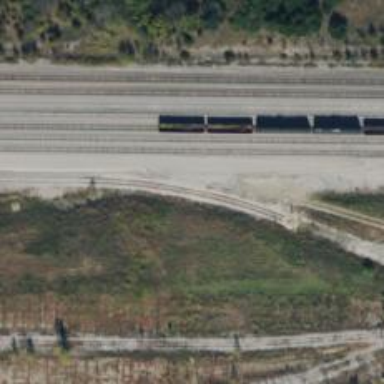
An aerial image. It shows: Railway spur service.